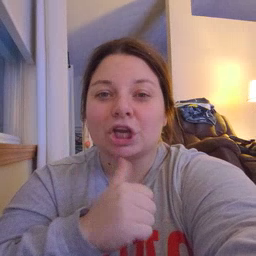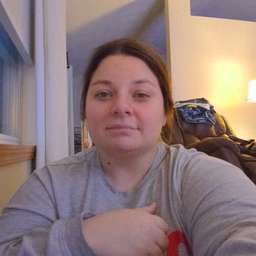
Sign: girl